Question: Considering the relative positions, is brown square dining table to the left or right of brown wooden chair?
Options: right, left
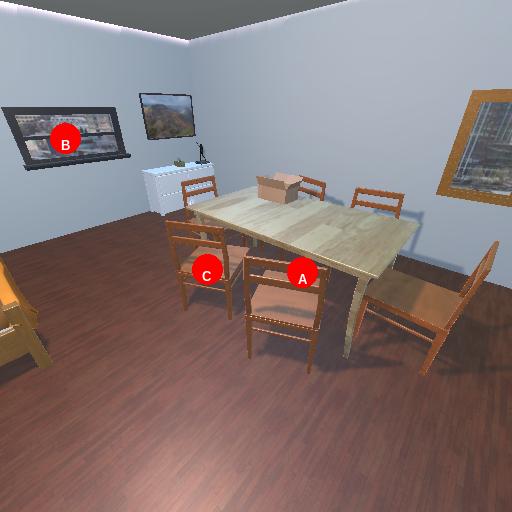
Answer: right